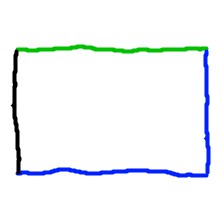
Shape: rectangle